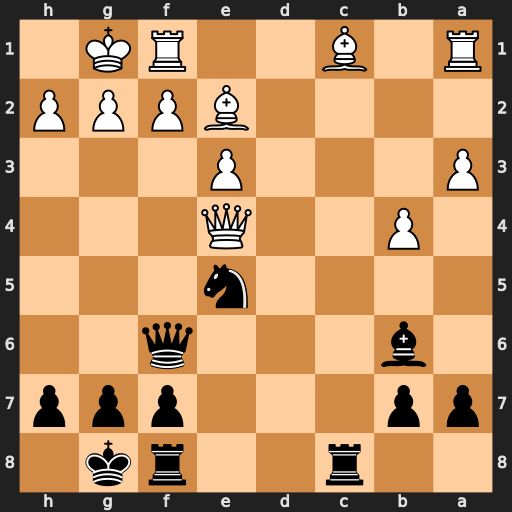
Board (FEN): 2r2rk1/pp3ppp/1b3q2/4n3/1P2Q3/P3P3/4BPPP/R1B2RK1
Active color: b
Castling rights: -
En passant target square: -
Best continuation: Nf3+ gxf3 Qxa1